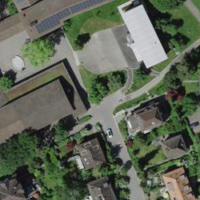
EUNIS habitat code: 55
Species observed at this site:
Campanula persicifolia
Echium vulgare
Amphipyra pyramidea
Maniola jurtina